Question: I am trying to find a more efficient way of re-writing my query.
Any suggestions? I am currently also thinking of displaying the fiscal month name as a number itself, then to compare and return month name.
'''
(case --proj_end_fis_mon
when (MYMW.mfg_year_no = FYQM.fiscal_year_no and MYMW.mfg_month_no = 12)
then
(convert(varchar,(MYMW.mfg_year_no-1))+'-'+(case
when FM.fiscal_month_name like 'Jan%' then '01'
when FM.fiscal_month_name like 'Feb%' then '02'
when FM.fiscal_month_name like 'Mar%' then '03'
when FM.fiscal_month_name like 'Apr%' then '04'
when FM.fiscal_month_name like 'May' then '05'
when FM.fiscal_month_name like 'June' then '06'
when FM.fiscal_month_name like 'July' then '07'
when FM.fiscal_month_name like 'Aug%' then '08'
when FM.fiscal_month_name like 'Sep%' then '09'
when FM.fiscal_month_name like 'Oct%' then '10'
when FM.fiscal_month_name like 'Nov%' then '11'
when FM.fiscal_month_name like 'Dec%' then '12'
end))
else
(convert(varchar,MYMW.mfg_year_no)+'-'+(case
when FM.fiscal_month_name like 'Jan%' then '01'
when FM.fiscal_month_name like 'Feb%' then '02'
when FM.fiscal_month_name like 'Mar%' then '03'
when FM.fiscal_month_name like 'Apr%' then '04'
when FM.fiscal_month_name like 'May' then '05'
when FM.fiscal_month_name like 'June' then '06'
when FM.fiscal_month_name like 'July' then '07'
when FM.fiscal_month_name like 'Aug%' then '08'
when FM.fiscal_month_name like 'Sep%' then '09'
when FM.fiscal_month_name like 'Oct%' then '10'
when FM.fiscal_month_name like 'Nov%' then '11'
when FM.fiscal_month_name like 'Dec%' then '12'
end))
end)
'''
This is what my tables look like:

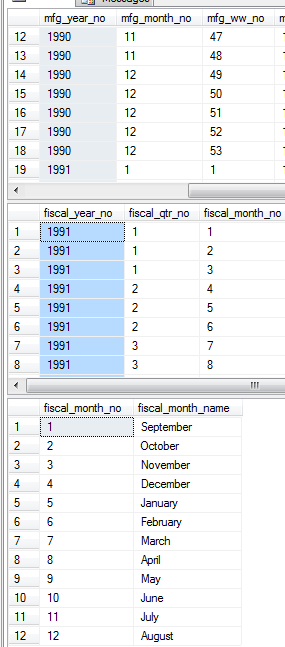
Answer: Assuming you have the fiscal month available:
'''
Convert( VarChar(4), MYMW.mfg_year_no -
case when MYMW.mfg_year_no = FYQM.fiscal_year_no and MYMW.mfg_month_no = 12 then 1
else 0 end ) +
'-' + Right('0' + Convert( VarChar(2), FM.fiscal_month_no ), 2 )
'''